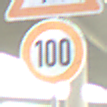
Verkehrszeichen: Geschwindigkeit100
Zusatzzeichen oben: FussgaengerRechts
Umgebung: Outdoor, Suburban
Tageszeit: SunriseSunset
Wetter: PartlyCloudy
Licht: Natural
Jahreszeit: NotSpecified
Kontrast: MediumContrast